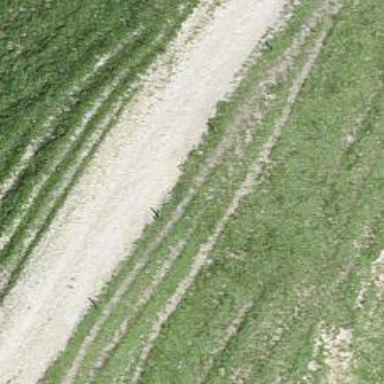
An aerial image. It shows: Gravel track with grade 3 tracktype.